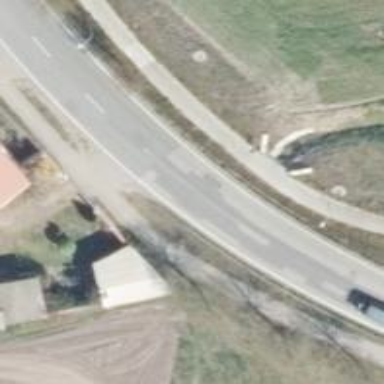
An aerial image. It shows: Asphalt road classified as primary highway.